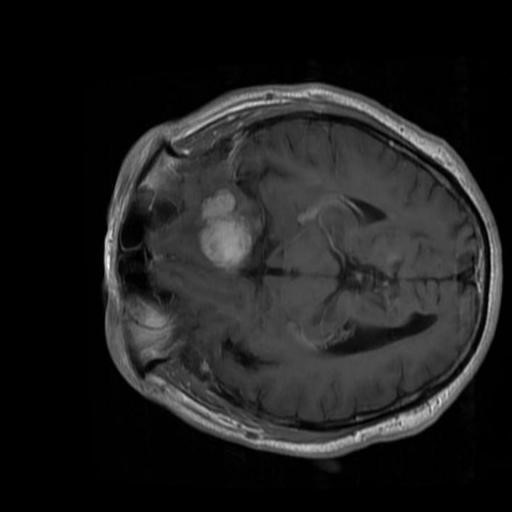
Label: brain_menin